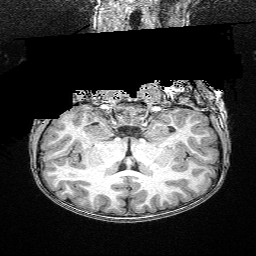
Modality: T1w
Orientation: sagittal